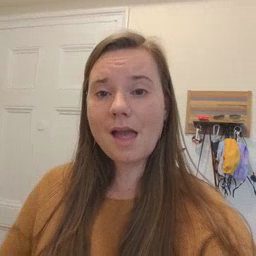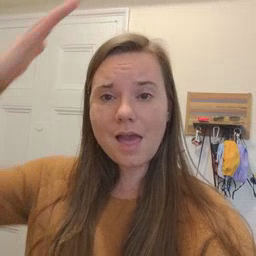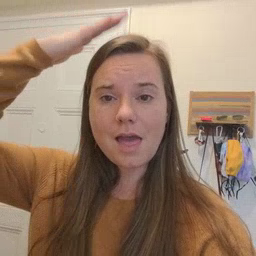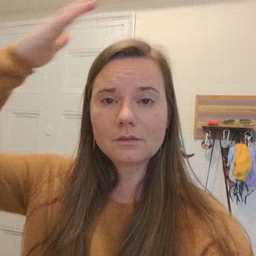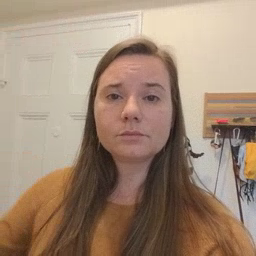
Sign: hat